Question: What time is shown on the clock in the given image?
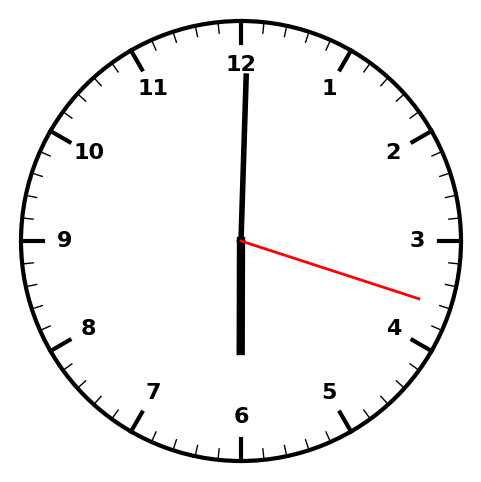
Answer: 06:00:18